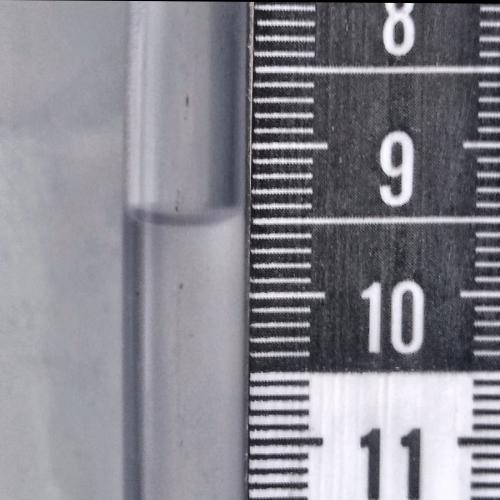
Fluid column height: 9.5 cm